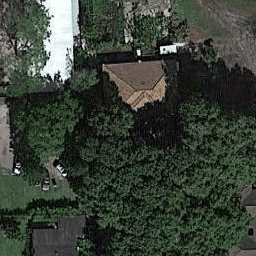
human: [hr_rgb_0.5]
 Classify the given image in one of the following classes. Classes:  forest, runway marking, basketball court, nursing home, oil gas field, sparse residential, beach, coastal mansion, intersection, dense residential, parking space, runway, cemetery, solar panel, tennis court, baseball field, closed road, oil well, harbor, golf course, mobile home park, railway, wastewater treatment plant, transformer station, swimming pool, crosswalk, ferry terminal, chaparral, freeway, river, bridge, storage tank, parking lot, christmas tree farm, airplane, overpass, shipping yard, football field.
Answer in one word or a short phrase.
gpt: sparse residential